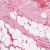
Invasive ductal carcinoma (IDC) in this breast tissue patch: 0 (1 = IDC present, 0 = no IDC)